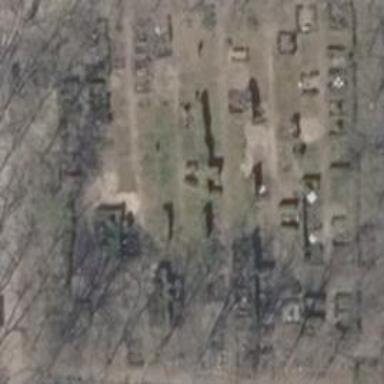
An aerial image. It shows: Sector in the cemetery.